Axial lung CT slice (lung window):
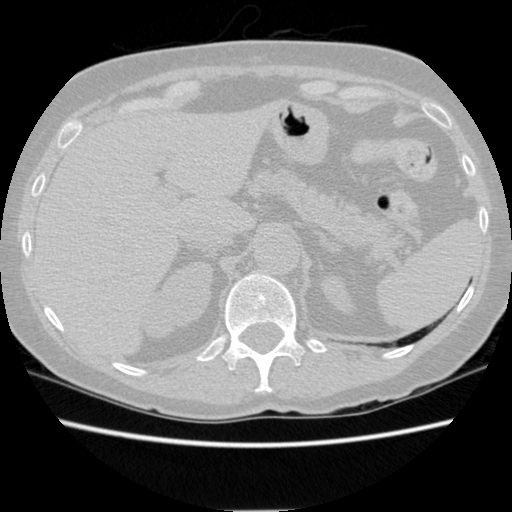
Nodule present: no